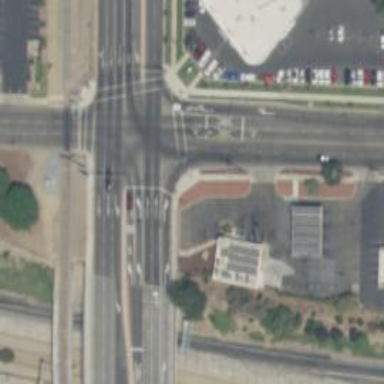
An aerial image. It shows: Crossing with line markings on the road.